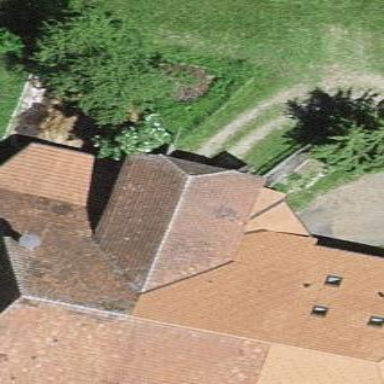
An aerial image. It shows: Farm building.